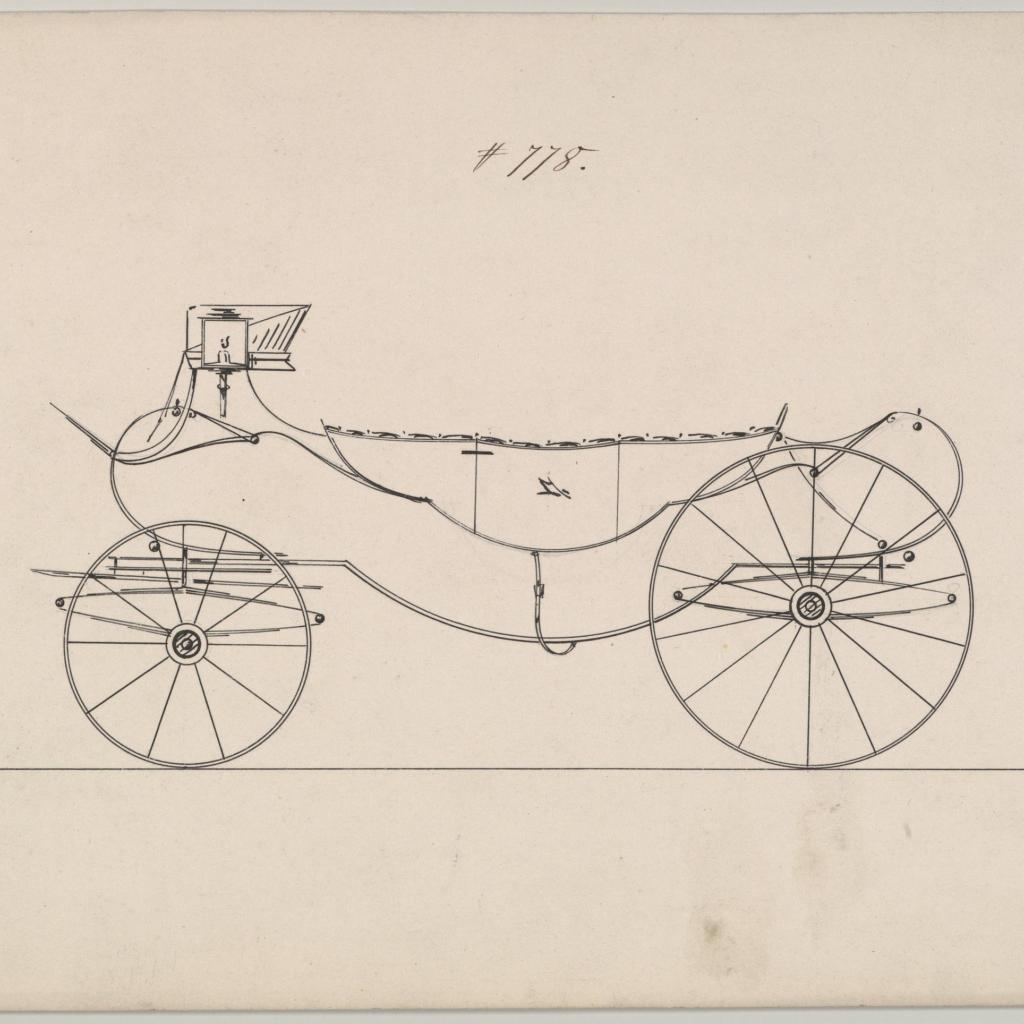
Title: Caleche # 778
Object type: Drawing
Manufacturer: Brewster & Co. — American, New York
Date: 1850–70
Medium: Pen and black ink
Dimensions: sheet: 5 11/16 (14.4 x 0.1 cm)
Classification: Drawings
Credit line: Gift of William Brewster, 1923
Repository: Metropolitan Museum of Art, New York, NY